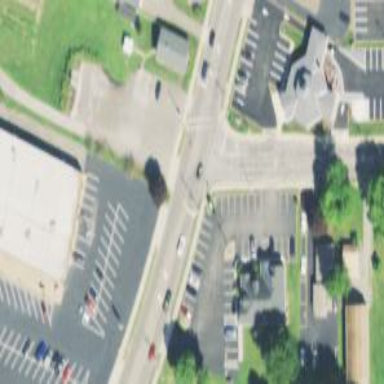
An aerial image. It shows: Marked crossing on footway.